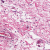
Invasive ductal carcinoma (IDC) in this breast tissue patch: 0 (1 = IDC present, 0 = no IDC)